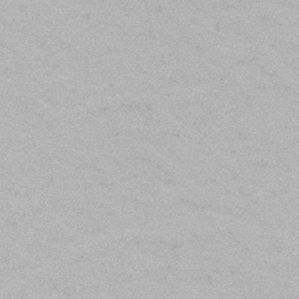
Label: frost